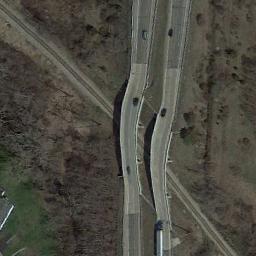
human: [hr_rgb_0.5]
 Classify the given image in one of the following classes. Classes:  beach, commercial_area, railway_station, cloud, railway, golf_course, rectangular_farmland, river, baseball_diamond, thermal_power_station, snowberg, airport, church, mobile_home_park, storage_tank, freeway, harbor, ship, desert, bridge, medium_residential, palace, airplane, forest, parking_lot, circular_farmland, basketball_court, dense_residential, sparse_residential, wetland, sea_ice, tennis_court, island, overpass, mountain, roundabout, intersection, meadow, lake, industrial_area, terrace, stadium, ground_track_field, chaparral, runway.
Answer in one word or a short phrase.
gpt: overpass